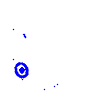
Particle: electron